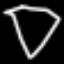
Label: diamond